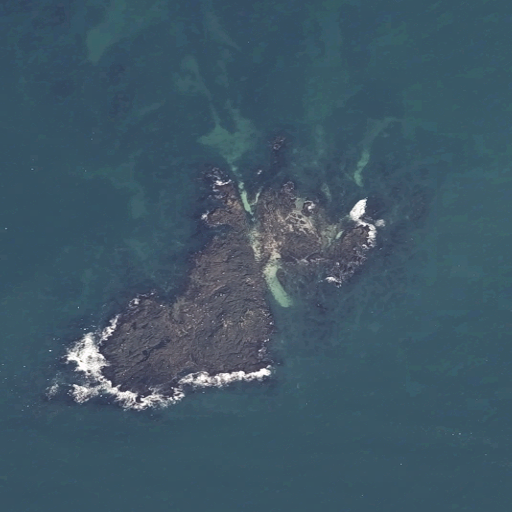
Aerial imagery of bar in Maine named Seal Ledge containing open water and herbaceous wetlands